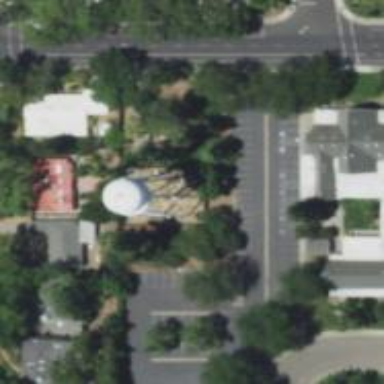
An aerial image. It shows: Water tower that is man-made.